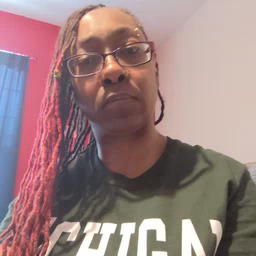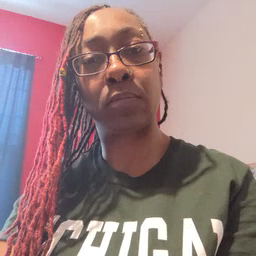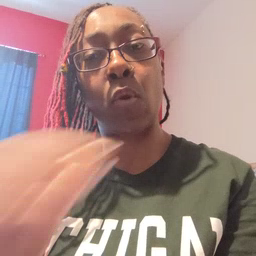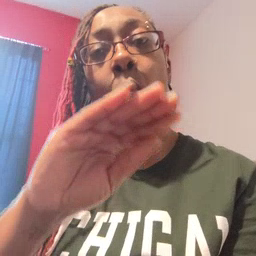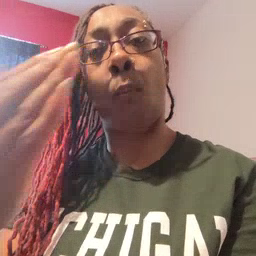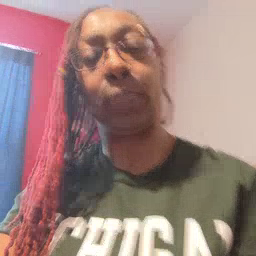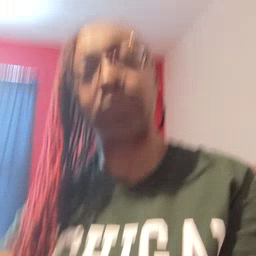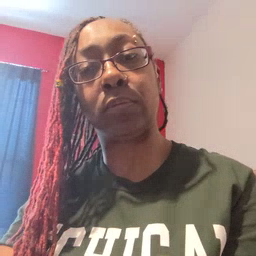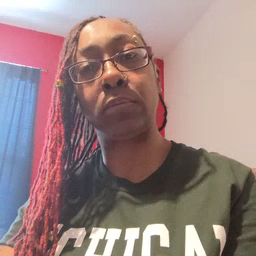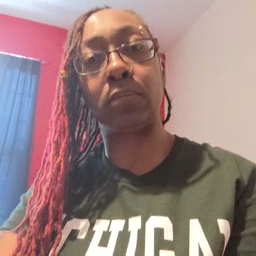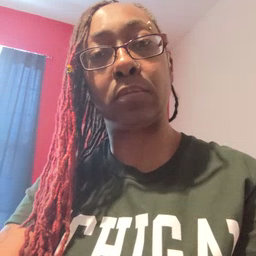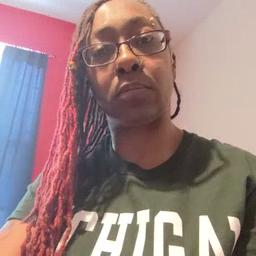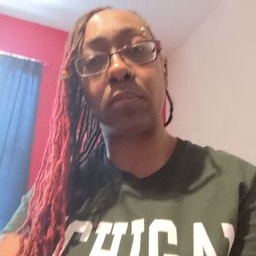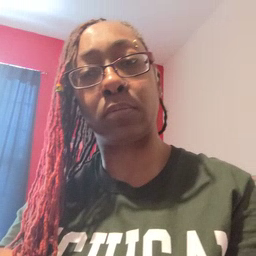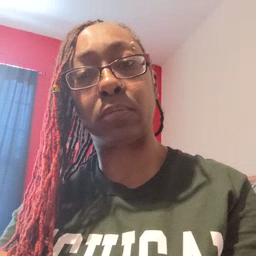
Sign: open